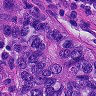
Metastatic tissue present: yes